Question: I have a VERY basic plot in R, and I'd like to solve two issues. Here is the code which produces the plot:
'''
plot(o,n,bty="n",pch=21,cex=1.5,bg="gray",xlab="y",ylab="x",lwd=2)
'''
And, here's the plot

There are two unwanted behaviors of this plot that I'm trying to fix. And I don't know how to do either one (nor do I understand why R doesn't do these things already...)
1. The X and Y axes do not meet. There is a gap near the origin in this plot. I want to remove that. The axes should touch, just like any other graph.
2. The data extends past the axis is both the X and Y direction. This clearly is unwanted. How can I fix this without having to manually make my own axis. Seems like there should be something more intuitive here.
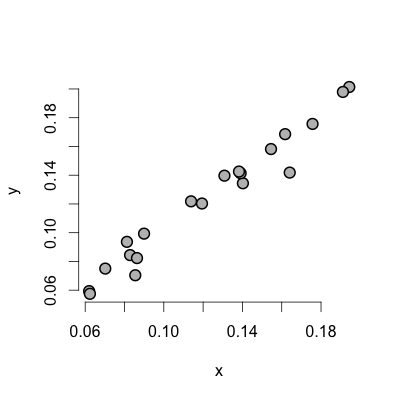
Answer: 1. bty="l".
2. You may also want to use something like: xlim=c(0.02, 0.24), ylim=c(0.02, 0.24)
if you don't like the default limits of your two axes.
In general, check out '?par' for guidance on both of these and many other options.